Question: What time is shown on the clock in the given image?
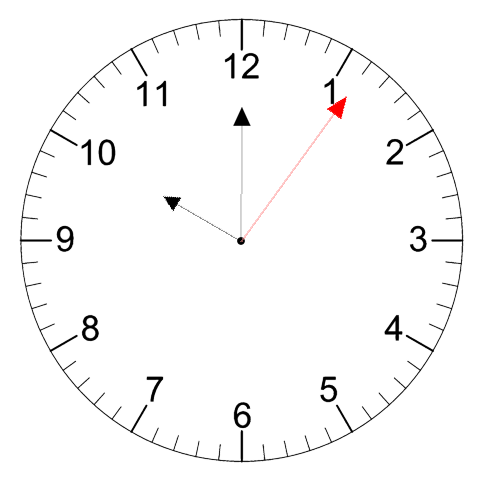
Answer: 10:00:06